Brain MRI, t1w sequence, axial 2D slice.
Patient: age 33, sex F, weight 95 kg, height 1.95 m
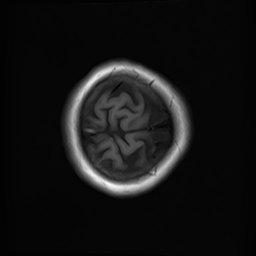